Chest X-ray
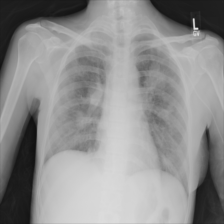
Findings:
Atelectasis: negative
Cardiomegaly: negative
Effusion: positive
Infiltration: positive
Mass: positive
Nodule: negative
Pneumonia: negative
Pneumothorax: negative
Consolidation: negative
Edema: positive
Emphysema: negative
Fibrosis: positive
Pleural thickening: negative
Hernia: negative